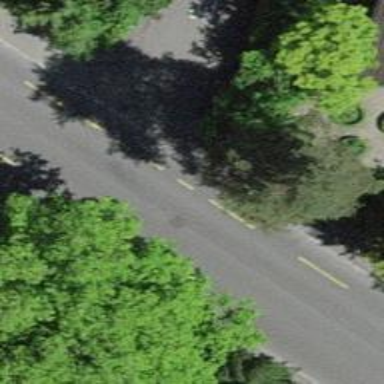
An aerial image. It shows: Residential road with asphalt surface and no sidewalks.